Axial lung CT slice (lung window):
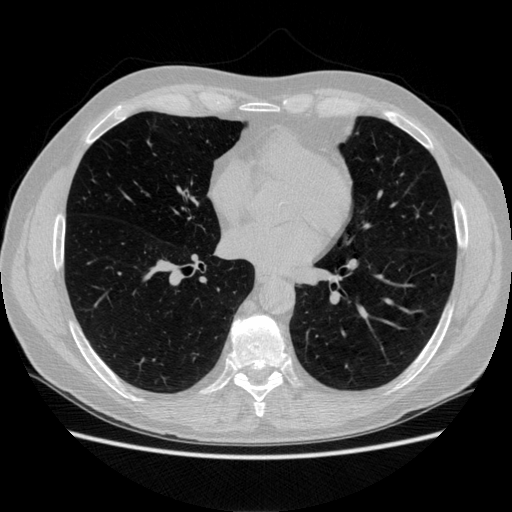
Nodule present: no